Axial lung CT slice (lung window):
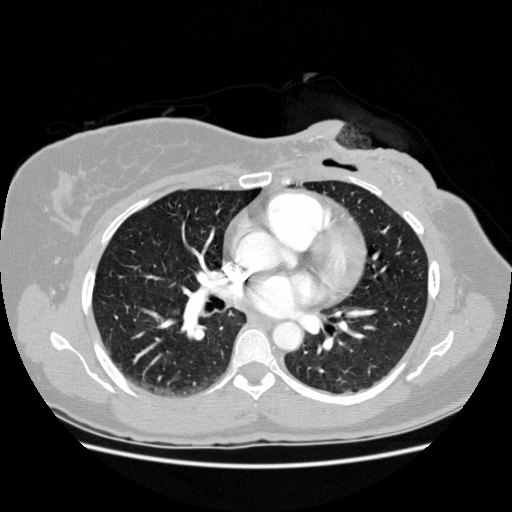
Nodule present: no